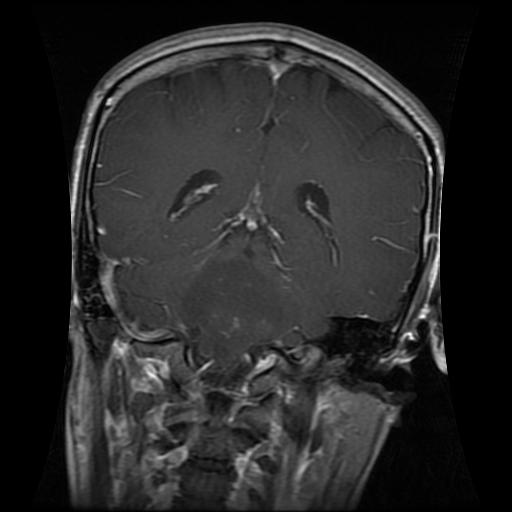
Label: glioma